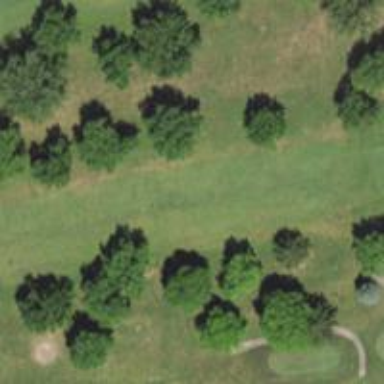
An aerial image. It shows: View of golf hole.